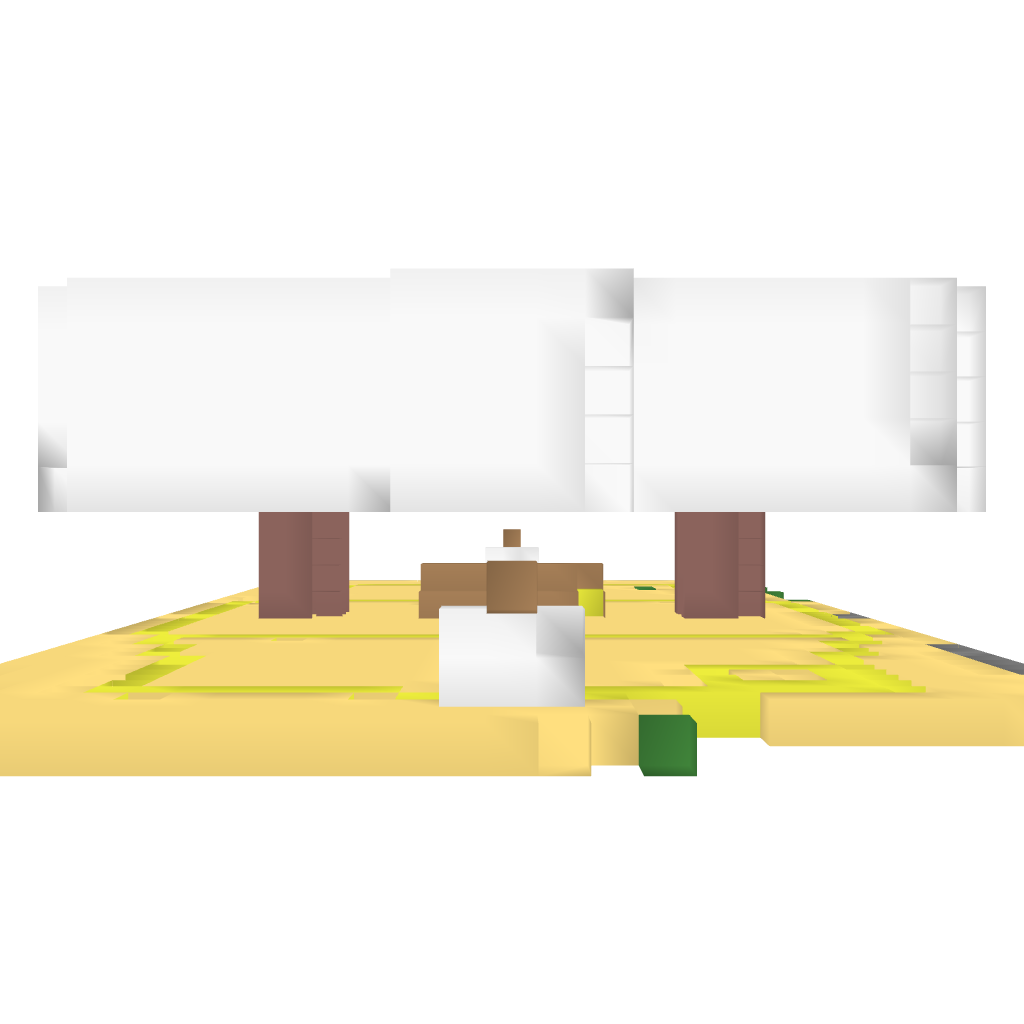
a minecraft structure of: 1 V 1 PVP arena bad low quality